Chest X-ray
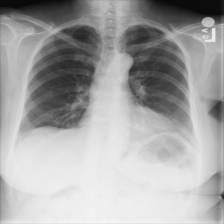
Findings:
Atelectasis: negative
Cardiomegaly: negative
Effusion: negative
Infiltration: negative
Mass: negative
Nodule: negative
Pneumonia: negative
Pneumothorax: negative
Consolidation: negative
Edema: negative
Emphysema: negative
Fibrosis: negative
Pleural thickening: negative
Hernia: negative